Interaction volume radius: 5 \u00c5
Interaction volume height: 20 \u00c5
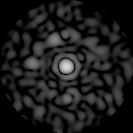
Disorder parameter: 0.788